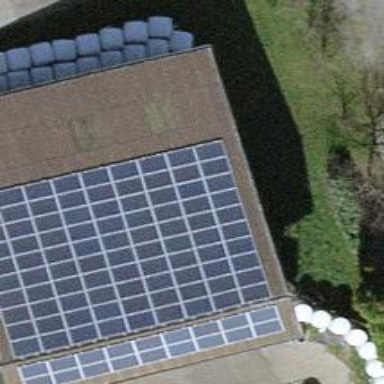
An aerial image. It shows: Solar power generator using photovoltaic panels.